Question:
//the below line is the element of my HTML form which renders the image sent by the servlet written further below.
'''
<img style="margin-left:91px; margin-top:-6px;" class="image" src="http://www.abcd.com/captchaServlet">
'''
I generate a captcha code using the following code in java.
'''
public class captchaServlet extends HttpServlet {
protected void processRequest(HttpServletRequest request,
HttpServletResponse response)
throws ServletException, IOException {
int width = 150;
int height = 50;
int charsToPrint = 6;
String elegibleChars = "ABCDEFGHJKLMPQRSTUVWXYabcdefhjkmnpqrstuvwxy1234567890";
char[] chars = elegibleChars.toCharArray();
StringBuffer finalString = new StringBuffer();
for ( int i = 0; i < charsToPrint; i++ ) {
double randomValue = Math.random();
int randomIndex = (int) Math.round(randomValue * (chars.length - 1));
char characterToShow = chars[randomIndex];
finalString.append(characterToShow);
}
System.out.println(finalString);
BufferedImage bufferedImage = new BufferedImage(width, height,
BufferedImage.TYPE_INT_RGB);
Graphics2D g2d = bufferedImage.createGraphics();
Font font = new Font("Georgia", Font.BOLD, 18);
g2d.setFont(font);
RenderingHints rh = new RenderingHints(
RenderingHints.KEY_ANTIALIASING,
RenderingHints.VALUE_ANTIALIAS_ON);
rh.put(RenderingHints.KEY_RENDERING,
RenderingHints.VALUE_RENDER_QUALITY);
g2d.setRenderingHints(rh);
GradientPaint gp = new GradientPaint(0, 0,
Color.BLUE, 0, height/2, Color.black, true);
g2d.setPaint(gp);
g2d.fillRect(0, 0, width, height);
g2d.setColor(new Color(255, 255, 0));
Random r = new Random();
int index = Math.abs(r.nextInt()) % 5;
char[] data=new String(finalString).toCharArray();
String captcha = String.copyValueOf(data);
int x = 0;
int y = 0;
for (int i=0; i<data.length; i++) {
x += 10 + (Math.abs(r.nextInt()) % 15);
y = 20 + Math.abs(r.nextInt()) % 20;
g2d.drawChars(data, i, 1, x, y);
}
g2d.dispose();
response.setContentType("image/png");
OutputStream os = response.getOutputStream();
ImageIO.write(bufferedImage, "png", os);
os.close();
}
protected void doGet(HttpServletRequest request,
HttpServletResponse response)
throws ServletException, IOException {
processRequest(request, response);
}
protected void doPost(HttpServletRequest request,
HttpServletResponse response)
throws ServletException, IOException {
processRequest(request, response);
}
}
'''
But in the above code background is also generated using the setPaint menthod I am guessing. I want the background to be some image from my local machine whoz URL i should be able to mention like
'''
URL url=this.getClass().getResource("Desktop/images.jpg");
BufferedImage bufferedImage = ImageIO.read(url);
'''
I am just writing the above two lines for making the reader understand better what the issue is. Dont want to use the exact same commands. All I want is the the background of the captcha code generated should be an image of my choice.
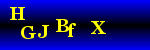
Answer: Instead of calling
'''
g2d.setPaint(gp);
g2d.fillRect(0, 0, width, height);
'''
You probably need to call something like:
'''
g2d.drawImage(bufferedImage, 0, 0, null);
'''